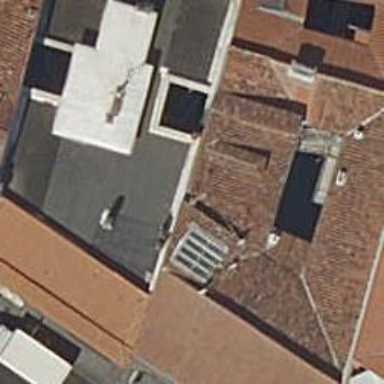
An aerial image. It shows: Building with yellow exterior color and brown roof.